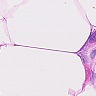
Metastatic tissue present: no